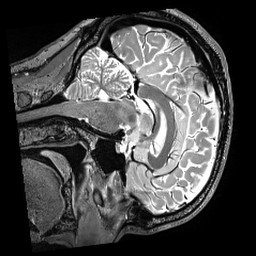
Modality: T2w
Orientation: sagittal
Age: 46
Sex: male
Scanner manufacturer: siemens
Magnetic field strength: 3 T
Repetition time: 3.2 s
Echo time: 0.56 s